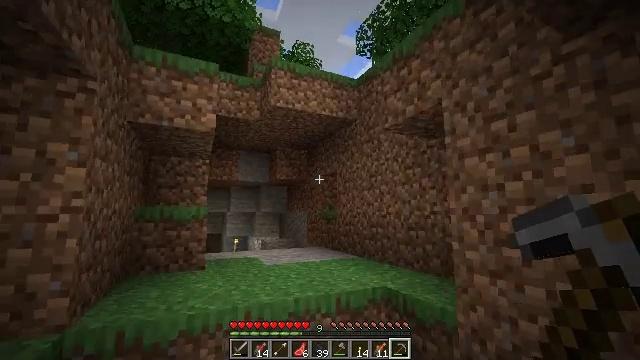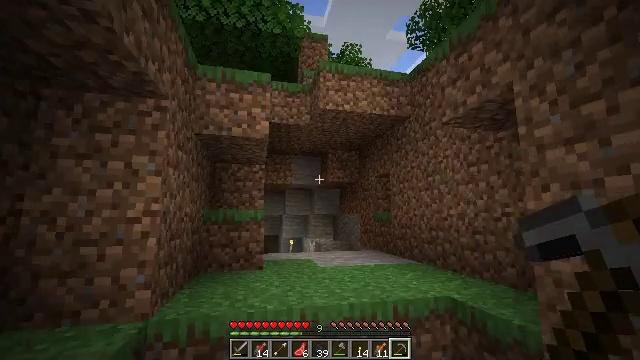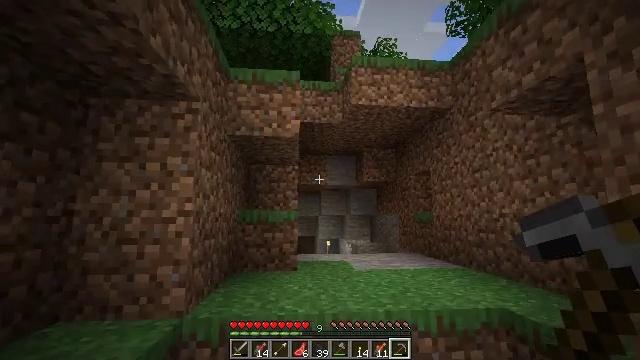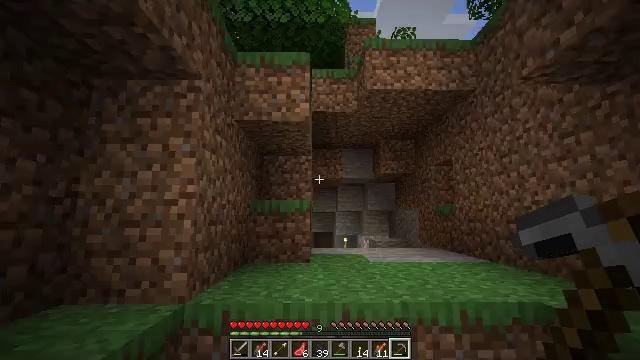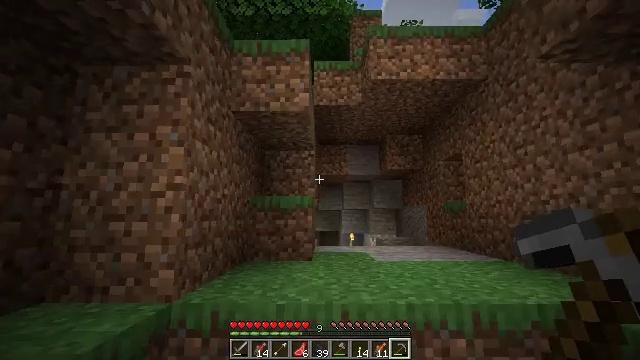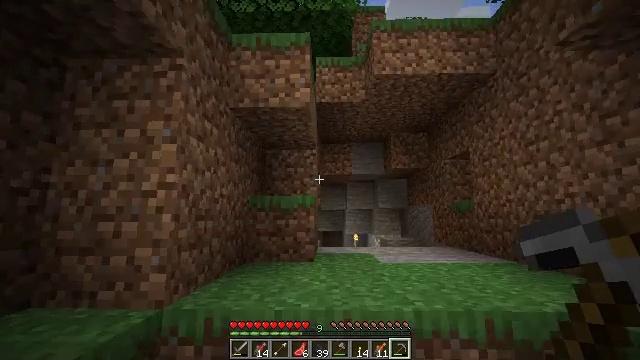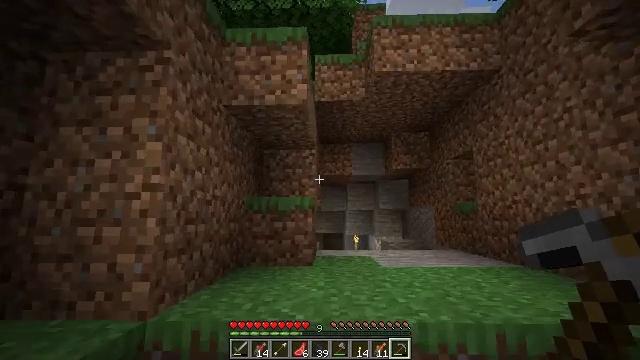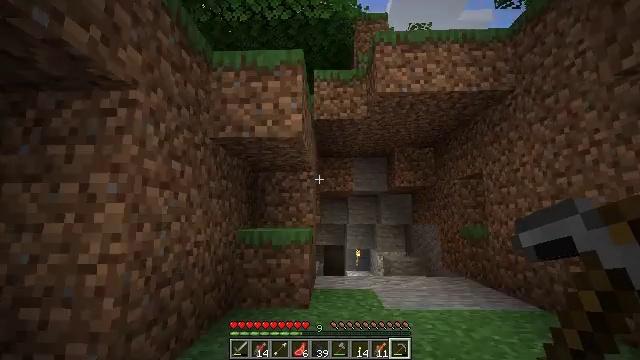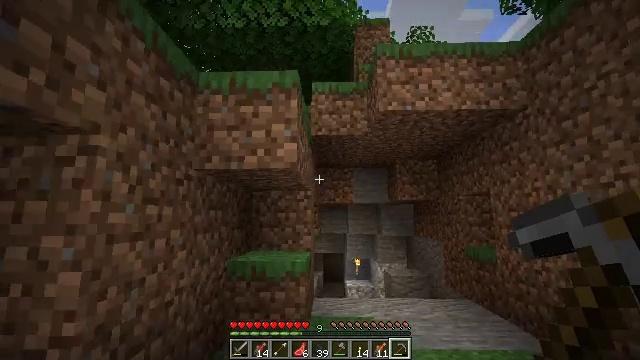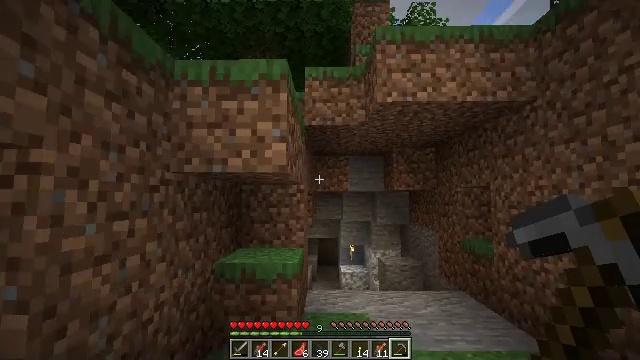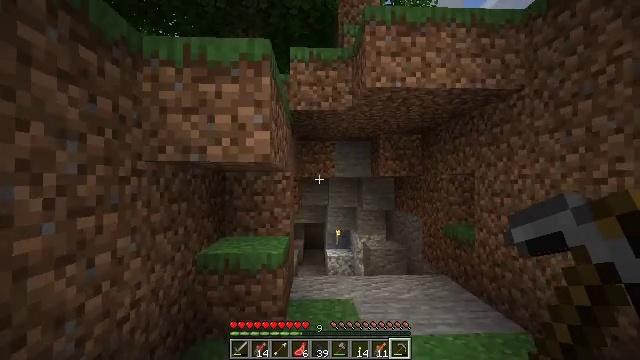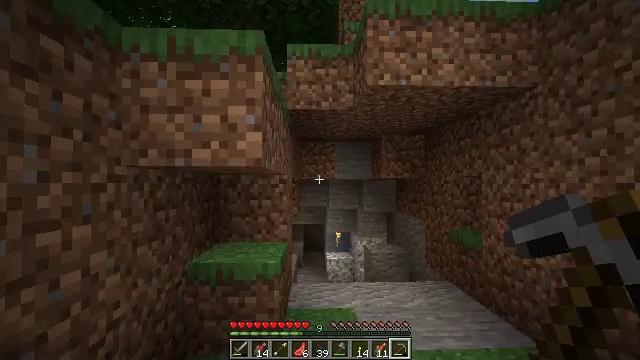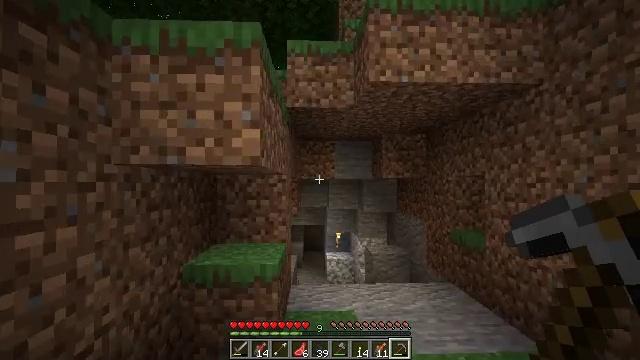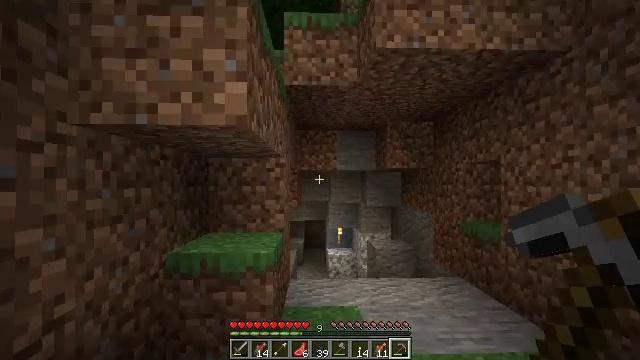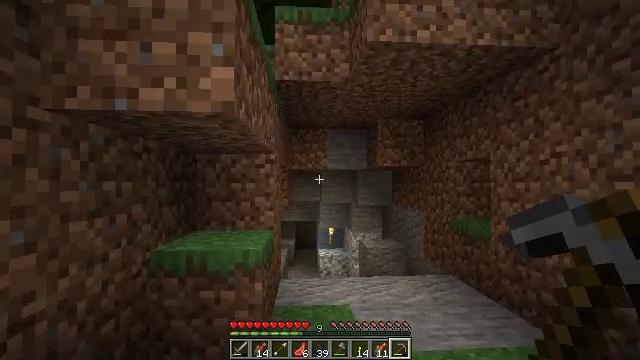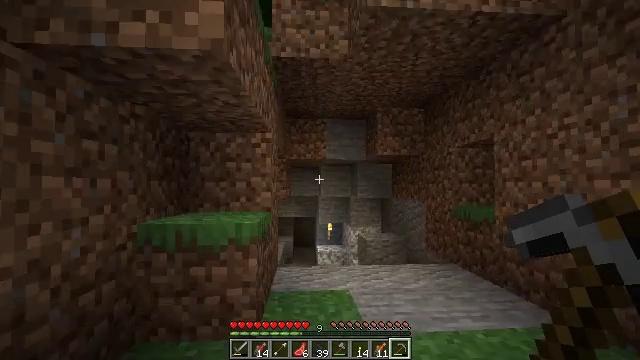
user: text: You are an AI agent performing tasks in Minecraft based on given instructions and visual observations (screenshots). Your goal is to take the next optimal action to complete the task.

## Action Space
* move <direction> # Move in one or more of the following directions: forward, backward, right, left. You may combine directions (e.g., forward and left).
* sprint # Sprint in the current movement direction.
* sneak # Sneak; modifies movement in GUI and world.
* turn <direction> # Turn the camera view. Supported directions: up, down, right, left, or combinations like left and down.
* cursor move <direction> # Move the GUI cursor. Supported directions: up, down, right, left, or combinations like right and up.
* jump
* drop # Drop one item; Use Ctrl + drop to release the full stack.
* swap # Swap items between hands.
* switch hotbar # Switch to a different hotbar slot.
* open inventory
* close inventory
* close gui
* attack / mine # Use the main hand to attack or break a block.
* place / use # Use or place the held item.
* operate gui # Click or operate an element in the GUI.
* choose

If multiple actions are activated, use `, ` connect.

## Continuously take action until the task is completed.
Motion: motion action
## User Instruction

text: Collect the grass block using a shovel.
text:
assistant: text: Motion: move forward, turn left, jump
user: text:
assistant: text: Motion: move forward, turn left, jump
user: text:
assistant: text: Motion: move forward, turn left, jump
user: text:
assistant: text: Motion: move forward, turn left, jump
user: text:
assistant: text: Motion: move forward, jump
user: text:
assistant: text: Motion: move forward, jump
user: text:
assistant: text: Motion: move forward, jump
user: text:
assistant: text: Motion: move forward, jump
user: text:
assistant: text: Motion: move forward, turn right and down, jump
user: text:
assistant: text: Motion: move forward, turn right and down, jump
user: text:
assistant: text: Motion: move forward, jump
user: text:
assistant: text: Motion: move forward, jump
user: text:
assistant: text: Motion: move forward, jump
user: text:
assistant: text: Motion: move forward, turn right, jump
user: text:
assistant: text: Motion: move forward
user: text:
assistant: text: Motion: move forward
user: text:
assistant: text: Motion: move forward
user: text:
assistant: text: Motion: no_op
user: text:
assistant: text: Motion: turn right
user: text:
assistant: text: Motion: turn right and up
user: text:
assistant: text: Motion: turn right and up
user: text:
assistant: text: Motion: turn right
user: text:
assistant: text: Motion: turn right
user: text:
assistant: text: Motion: no_op
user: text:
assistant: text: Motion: no_op
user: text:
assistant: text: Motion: move left
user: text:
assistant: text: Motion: move left, jump
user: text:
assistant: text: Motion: move left, jump
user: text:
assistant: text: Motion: move left, jump
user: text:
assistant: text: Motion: move left, jump